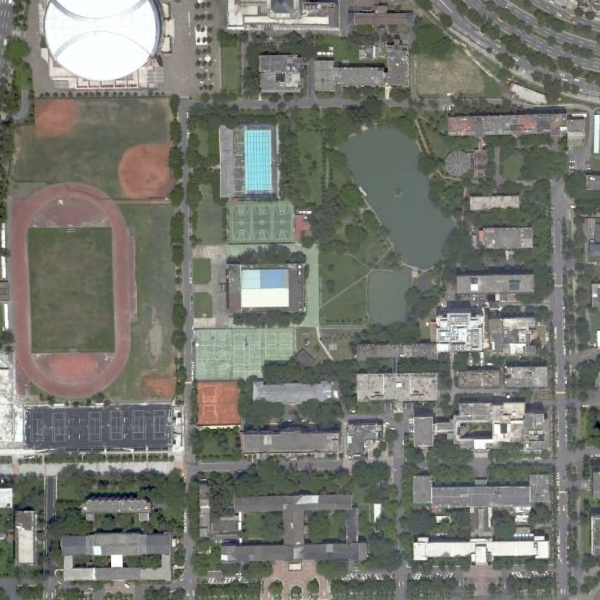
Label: School